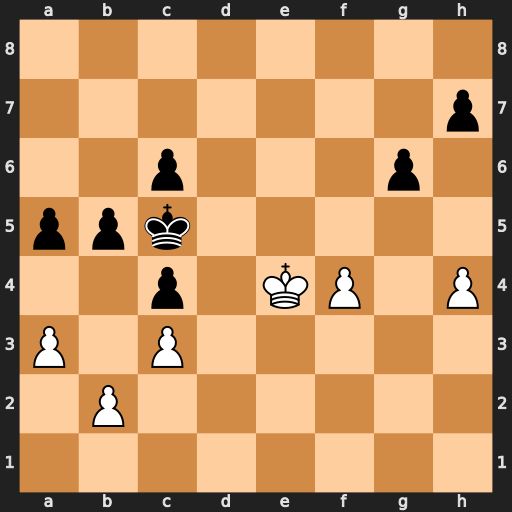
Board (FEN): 8/7p/2p3p1/ppk5/2p1KP1P/P1P5/1P6/8
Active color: w
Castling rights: -
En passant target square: -
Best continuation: Ke5 b4 a4